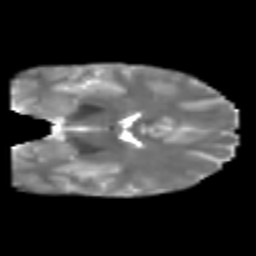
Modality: T2w
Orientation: coronal
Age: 28
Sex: male
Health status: healthy